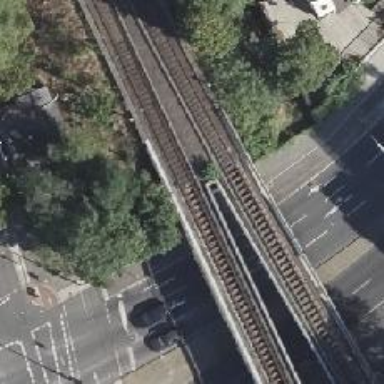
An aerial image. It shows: Rail line with bottom electrification.